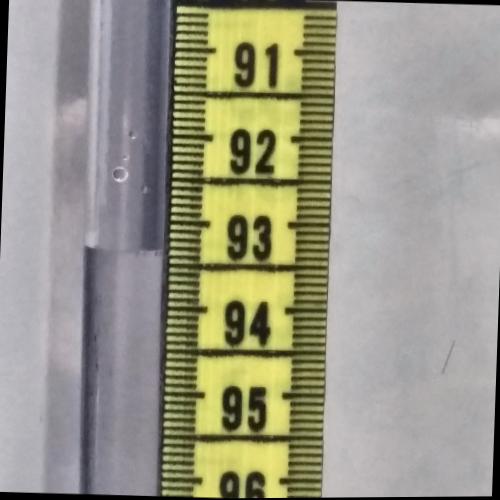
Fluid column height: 93.3 cm